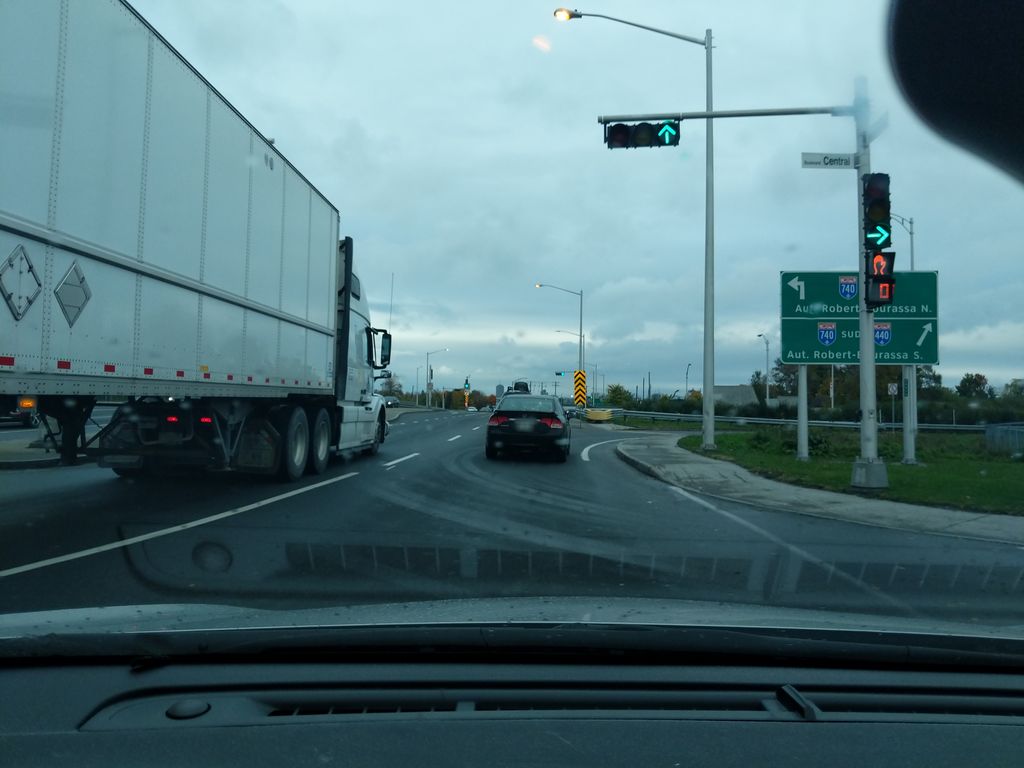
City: quebec_city